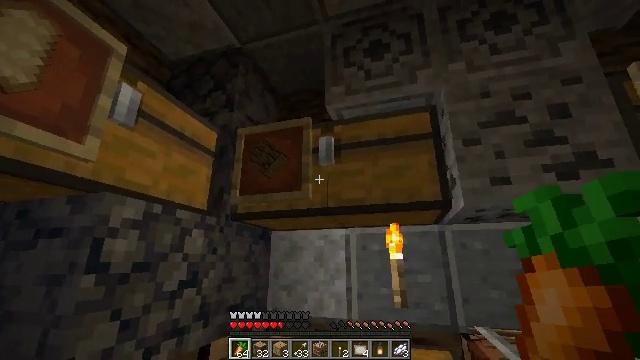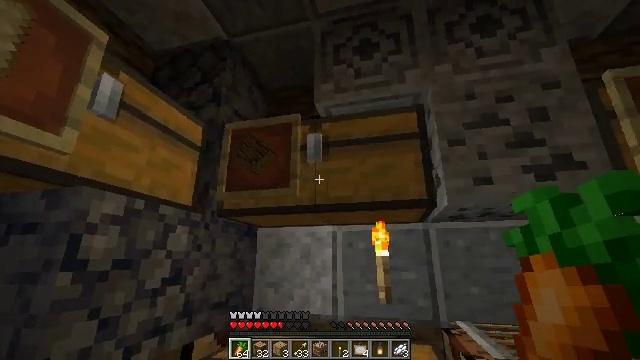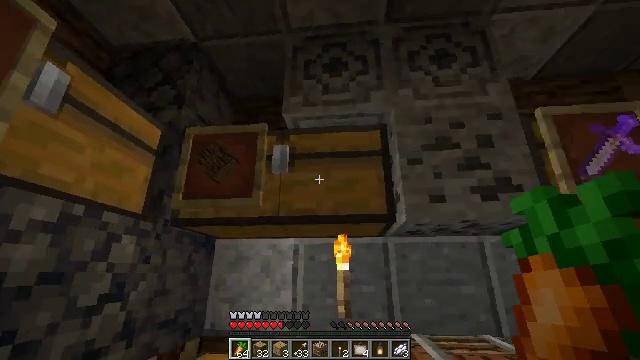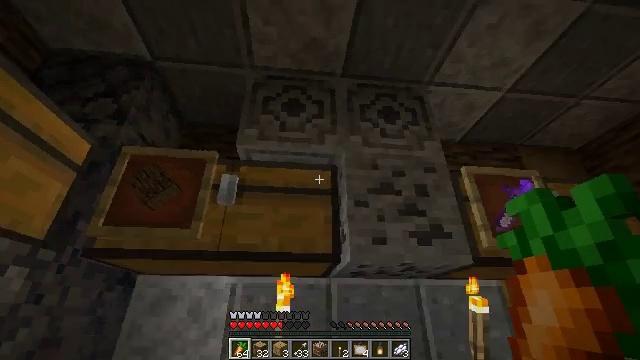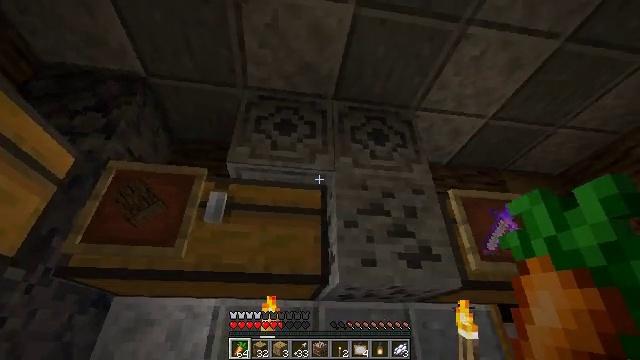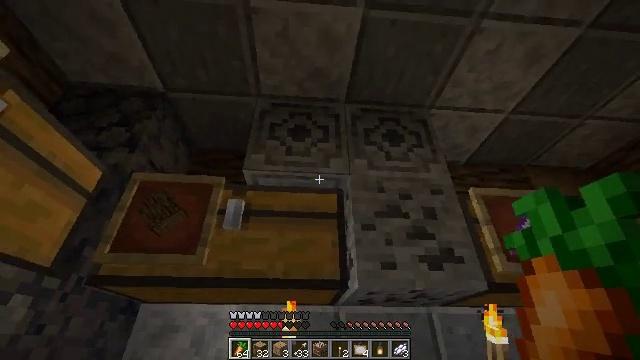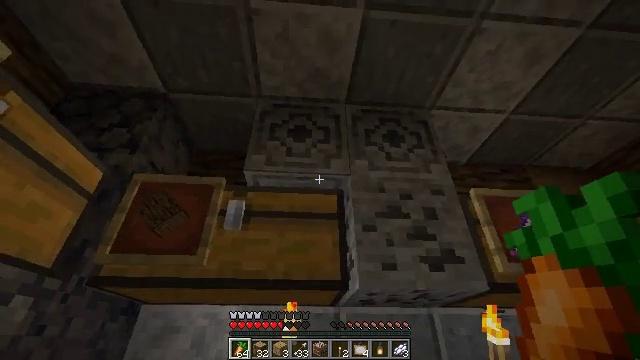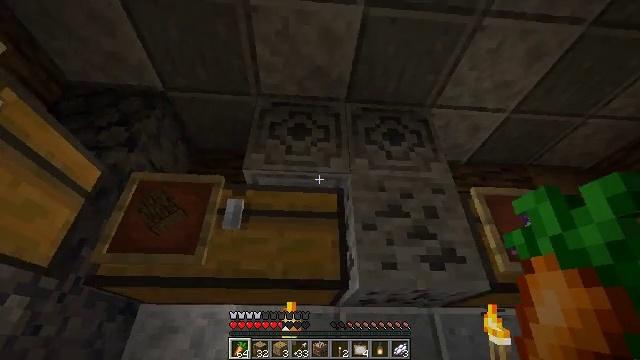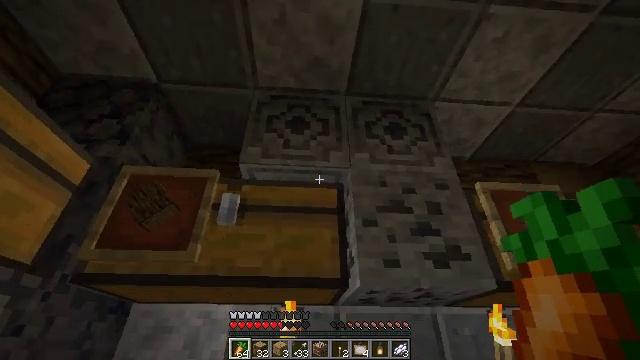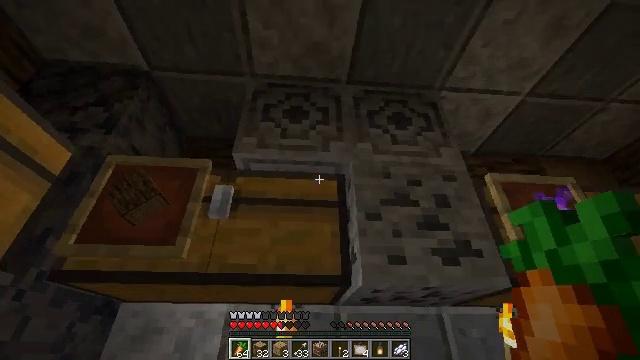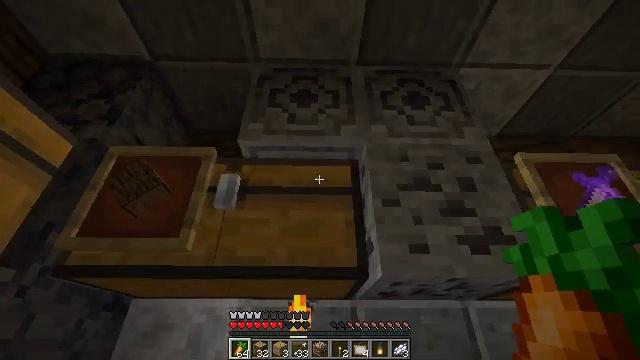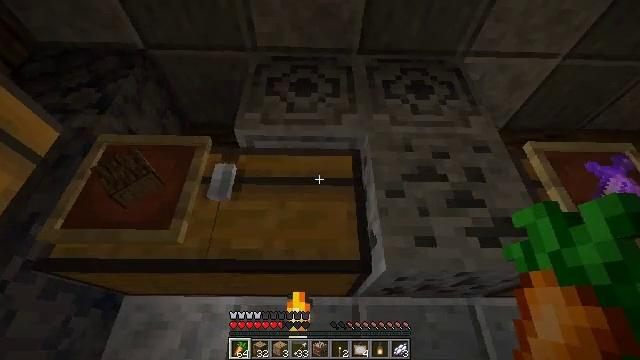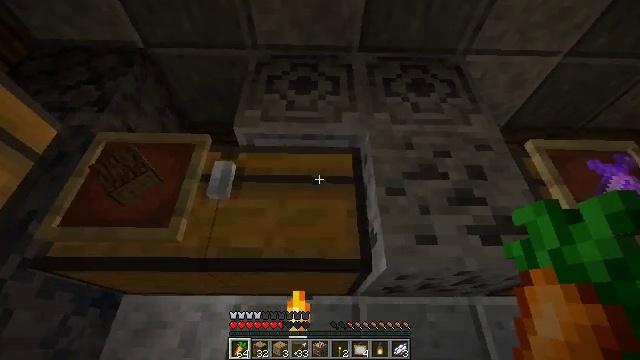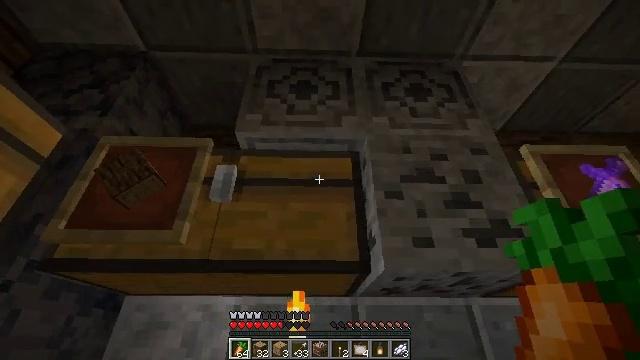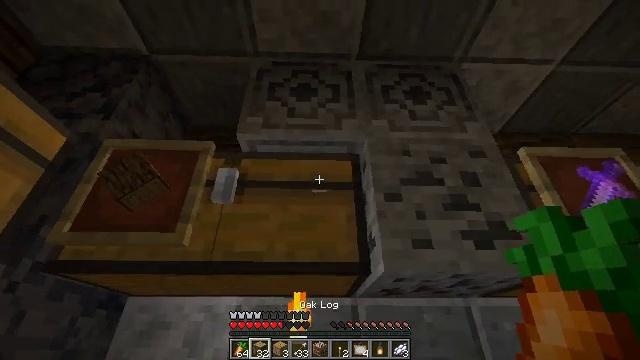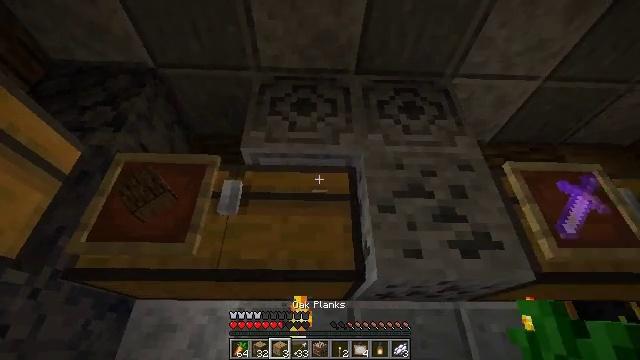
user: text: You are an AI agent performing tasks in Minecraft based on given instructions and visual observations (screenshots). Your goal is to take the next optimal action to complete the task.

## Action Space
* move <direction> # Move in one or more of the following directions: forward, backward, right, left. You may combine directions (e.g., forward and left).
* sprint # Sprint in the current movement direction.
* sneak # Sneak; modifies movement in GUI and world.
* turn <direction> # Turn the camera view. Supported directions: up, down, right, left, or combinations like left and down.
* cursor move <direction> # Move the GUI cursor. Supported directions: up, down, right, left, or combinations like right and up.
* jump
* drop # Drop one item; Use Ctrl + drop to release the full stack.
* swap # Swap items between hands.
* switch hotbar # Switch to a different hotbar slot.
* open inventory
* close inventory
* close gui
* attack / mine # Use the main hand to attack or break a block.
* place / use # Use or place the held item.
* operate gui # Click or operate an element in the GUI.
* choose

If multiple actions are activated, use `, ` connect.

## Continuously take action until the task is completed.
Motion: motion action
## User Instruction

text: Break the lodestone to collect it.
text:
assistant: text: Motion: turn right
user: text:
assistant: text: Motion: turn right and up
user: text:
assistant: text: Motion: turn right and up
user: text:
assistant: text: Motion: turn right and up
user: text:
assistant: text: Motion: turn left
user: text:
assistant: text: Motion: no_op
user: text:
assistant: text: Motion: move forward
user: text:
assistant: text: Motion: move forward
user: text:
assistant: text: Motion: move forward
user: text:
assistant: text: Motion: turn left
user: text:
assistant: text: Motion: no_op
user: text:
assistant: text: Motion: no_op
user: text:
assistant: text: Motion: move back
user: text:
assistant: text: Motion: move back
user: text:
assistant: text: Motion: move back
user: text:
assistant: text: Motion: move back
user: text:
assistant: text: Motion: move back
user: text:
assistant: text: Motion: no_op
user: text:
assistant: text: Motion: no_op
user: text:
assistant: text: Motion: close inventory
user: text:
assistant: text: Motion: close inventory
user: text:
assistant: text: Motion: sneak, cursor move right and down, close inventory
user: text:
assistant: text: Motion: sneak, cursor move down, open gui
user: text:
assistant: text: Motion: sneak
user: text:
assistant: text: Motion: sneak
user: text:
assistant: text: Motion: sneak, cursor move right and up
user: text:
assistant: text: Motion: sneak, cursor move right
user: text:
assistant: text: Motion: sneak
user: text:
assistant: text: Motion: sneak
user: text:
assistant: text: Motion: sneak, cursor move left and down